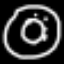
Label: donut